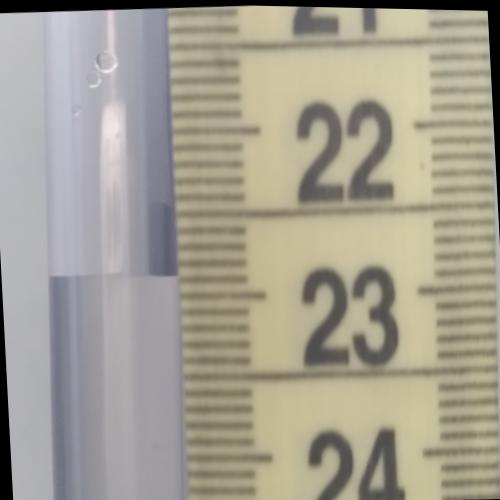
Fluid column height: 22.9 cm